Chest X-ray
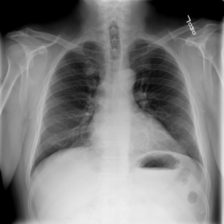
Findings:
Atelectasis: negative
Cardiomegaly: negative
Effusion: negative
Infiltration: negative
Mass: negative
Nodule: negative
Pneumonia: negative
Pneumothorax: negative
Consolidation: negative
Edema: negative
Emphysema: negative
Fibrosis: negative
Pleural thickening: negative
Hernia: negative